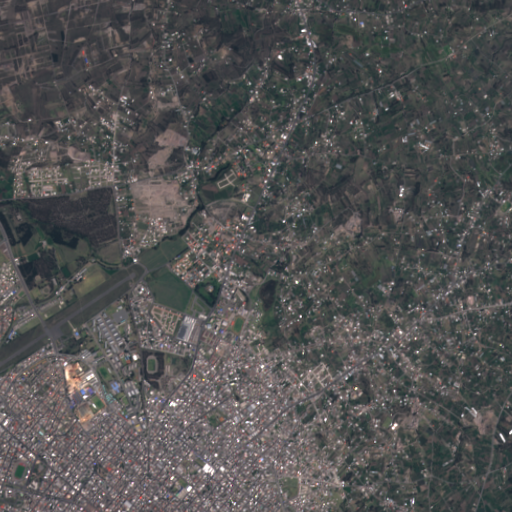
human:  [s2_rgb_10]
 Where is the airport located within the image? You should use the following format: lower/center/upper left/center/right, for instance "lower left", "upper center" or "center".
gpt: The airport is located in the lower left of the image.
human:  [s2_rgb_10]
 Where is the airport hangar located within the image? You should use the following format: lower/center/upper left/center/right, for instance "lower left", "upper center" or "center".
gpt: The airport hangar is located in the lower left of the image.
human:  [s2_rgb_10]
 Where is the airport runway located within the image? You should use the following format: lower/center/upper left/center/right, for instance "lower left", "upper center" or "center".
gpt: The airport runway is located in the lower left of the image.
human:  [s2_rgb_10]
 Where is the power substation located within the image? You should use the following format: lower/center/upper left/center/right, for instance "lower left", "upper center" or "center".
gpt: The power substation is located in the lower center of the image.
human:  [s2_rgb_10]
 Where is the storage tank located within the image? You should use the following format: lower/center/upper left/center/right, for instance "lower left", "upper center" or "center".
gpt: The storage tank is located in the lower left of the image.
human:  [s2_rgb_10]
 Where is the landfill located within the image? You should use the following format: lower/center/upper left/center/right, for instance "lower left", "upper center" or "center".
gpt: There is no landfill in the image.